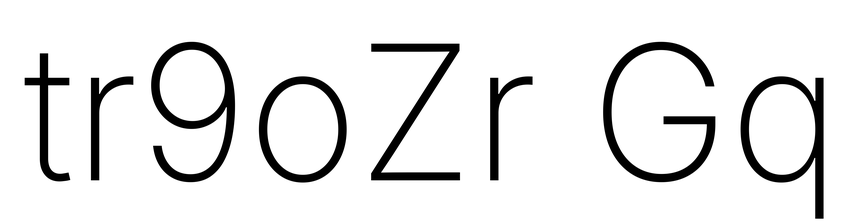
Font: Inter_ExtraLight